Field crop: maize
Growth stage: 2
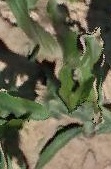
Species: maize